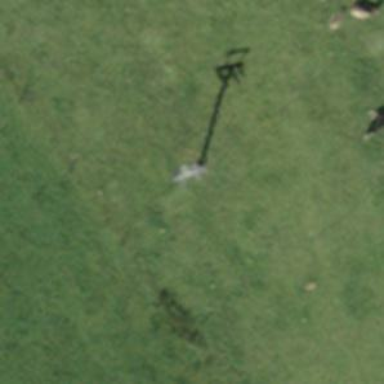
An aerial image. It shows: Pylon used for aerialway.